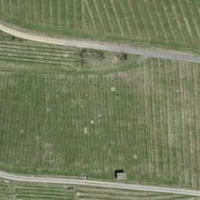
EUNIS habitat code: 40
Species observed at this site:
Anguis fragilis